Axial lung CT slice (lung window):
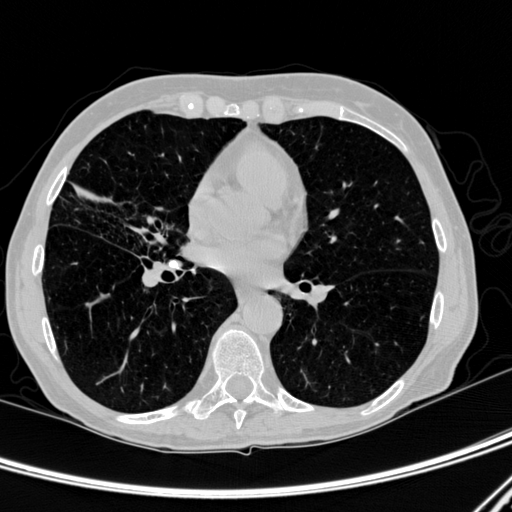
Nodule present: no